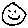
Label: smiley face